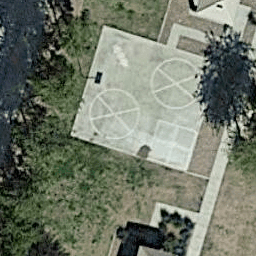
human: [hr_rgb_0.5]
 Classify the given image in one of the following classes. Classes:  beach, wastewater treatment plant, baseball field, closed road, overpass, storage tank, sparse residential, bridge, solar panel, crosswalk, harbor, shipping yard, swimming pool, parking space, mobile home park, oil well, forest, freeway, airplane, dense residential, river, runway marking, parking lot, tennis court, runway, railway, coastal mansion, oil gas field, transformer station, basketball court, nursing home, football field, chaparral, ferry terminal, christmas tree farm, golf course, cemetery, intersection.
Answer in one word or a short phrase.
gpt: basketball court